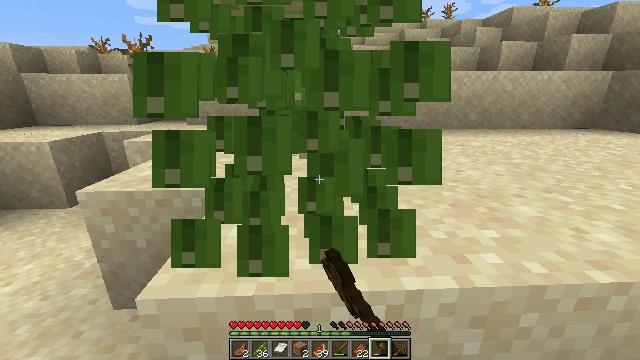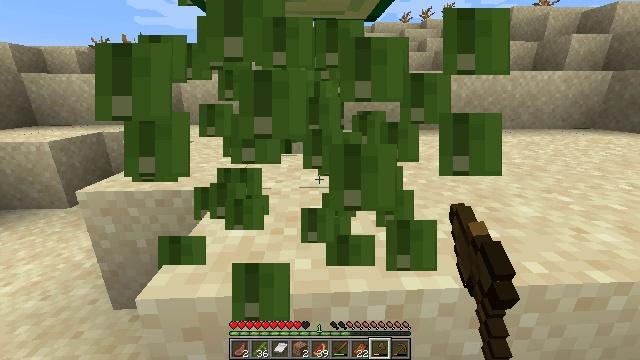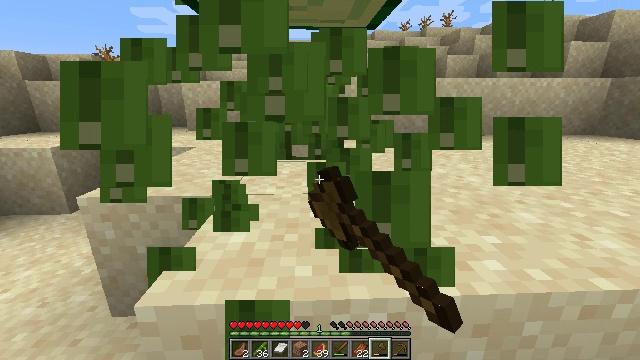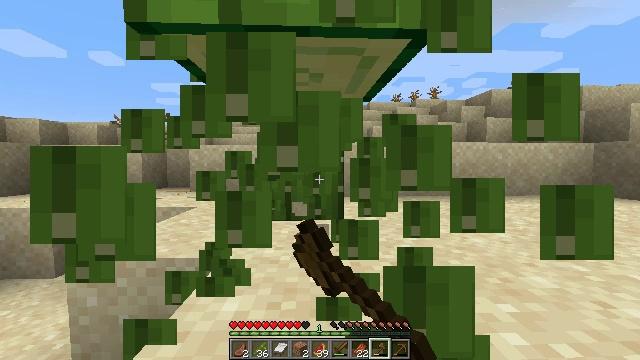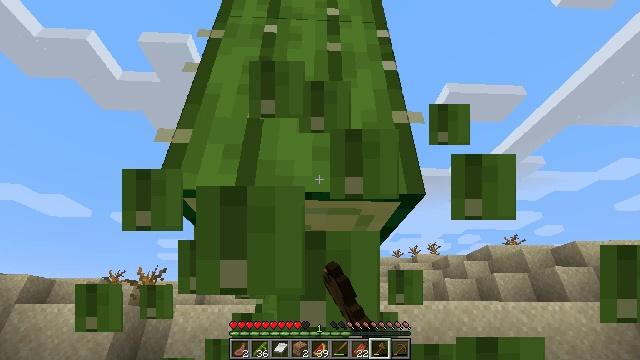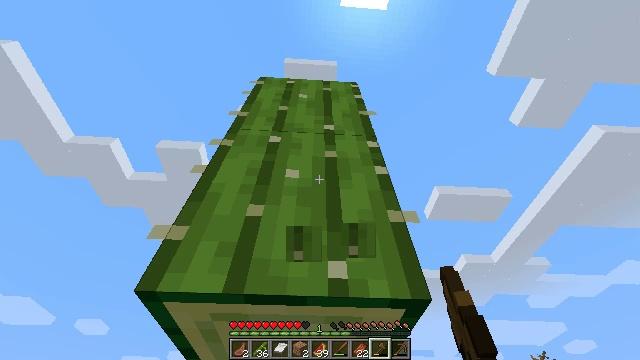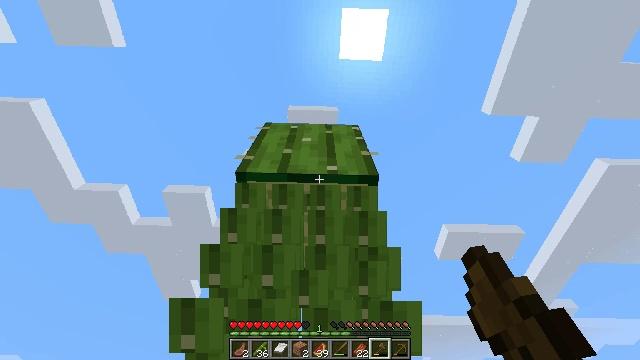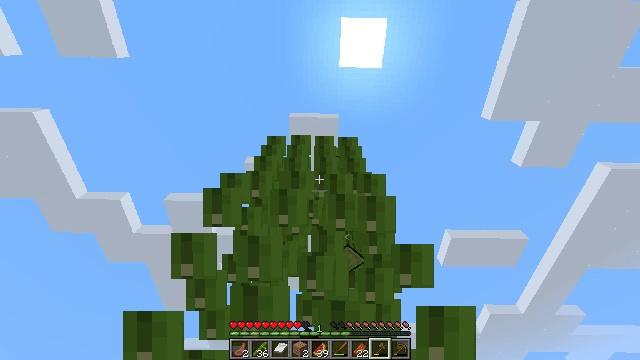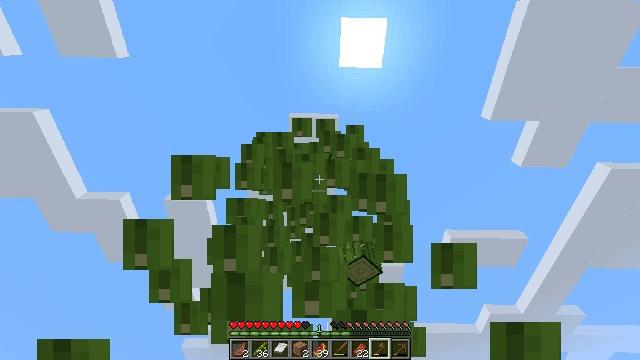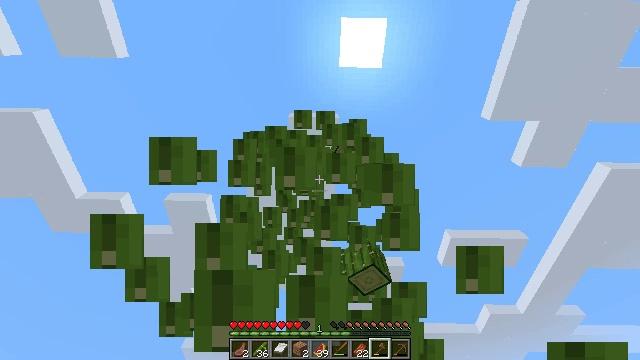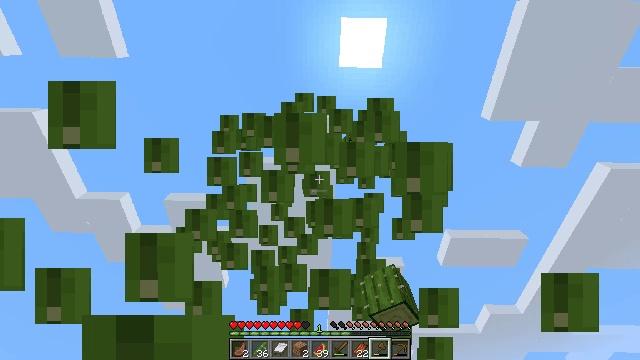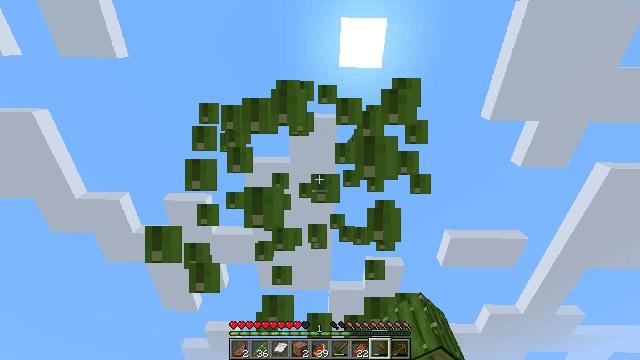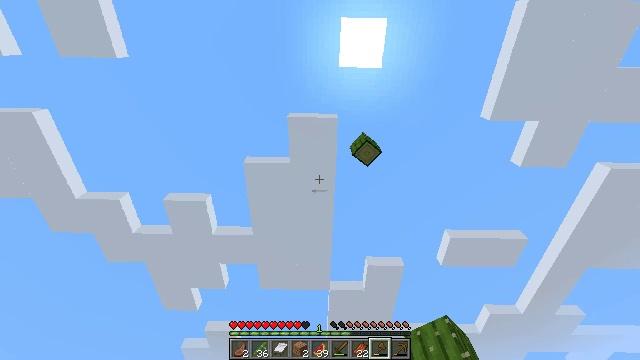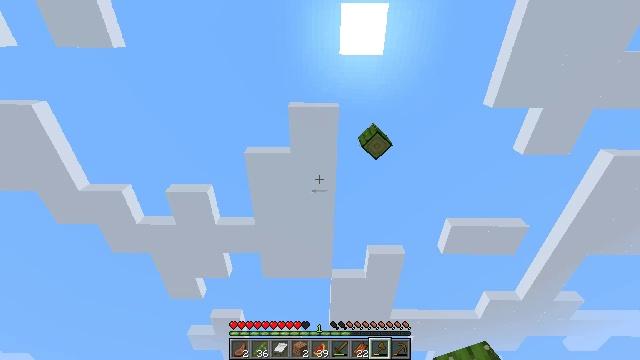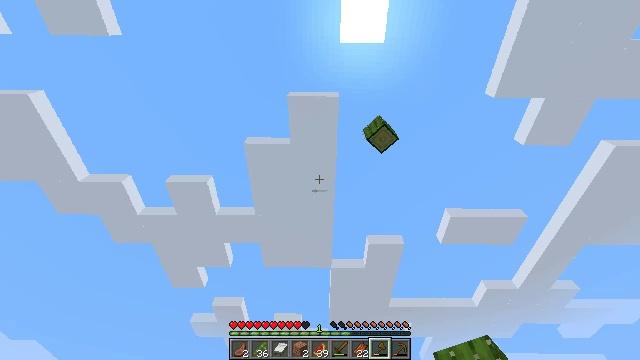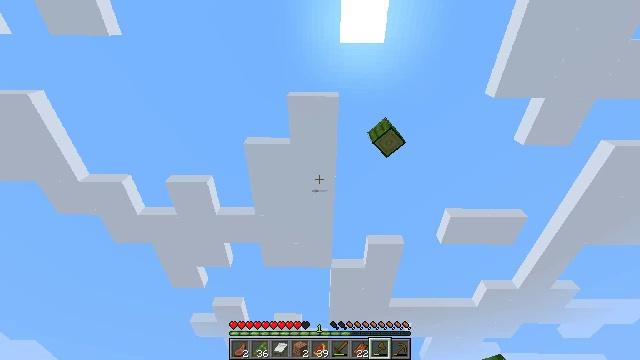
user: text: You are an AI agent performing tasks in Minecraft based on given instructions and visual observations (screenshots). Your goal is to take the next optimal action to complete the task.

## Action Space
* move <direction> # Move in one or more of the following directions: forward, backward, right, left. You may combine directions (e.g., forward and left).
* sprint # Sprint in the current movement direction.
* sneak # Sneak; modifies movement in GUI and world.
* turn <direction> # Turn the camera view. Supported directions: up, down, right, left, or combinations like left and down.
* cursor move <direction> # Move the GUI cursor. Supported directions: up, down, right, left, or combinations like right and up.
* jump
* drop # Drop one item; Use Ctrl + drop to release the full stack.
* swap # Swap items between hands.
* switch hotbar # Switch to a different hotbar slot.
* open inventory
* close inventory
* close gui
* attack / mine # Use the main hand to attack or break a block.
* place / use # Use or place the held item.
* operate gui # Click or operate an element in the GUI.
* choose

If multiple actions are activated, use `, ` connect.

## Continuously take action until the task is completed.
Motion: motion action
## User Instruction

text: Break the cactus block.
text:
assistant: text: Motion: attack / mine
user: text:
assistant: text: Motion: turn up, attack / mine
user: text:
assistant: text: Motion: turn up, attack / mine
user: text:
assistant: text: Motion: turn up, attack / mine
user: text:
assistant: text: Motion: turn up, attack / mine
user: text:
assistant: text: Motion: turn left and up, attack / mine
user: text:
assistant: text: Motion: turn up, attack / mine
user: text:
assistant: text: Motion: attack / mine
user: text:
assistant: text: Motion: attack / mine
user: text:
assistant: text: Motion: attack / mine
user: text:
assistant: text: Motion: attack / mine
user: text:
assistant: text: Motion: attack / mine
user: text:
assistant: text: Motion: turn down, attack / mine
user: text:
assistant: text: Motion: turn down, attack / mine
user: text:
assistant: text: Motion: attack / mine
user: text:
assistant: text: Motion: attack / mine
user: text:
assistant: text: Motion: turn down, attack / mine
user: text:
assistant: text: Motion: turn down, attack / mine
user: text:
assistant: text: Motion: turn right and down
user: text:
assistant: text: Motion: move forward, turn right and down
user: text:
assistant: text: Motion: move forward, turn right and down
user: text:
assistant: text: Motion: move forward, turn right and down, jump
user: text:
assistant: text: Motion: move forward, turn right and down, jump
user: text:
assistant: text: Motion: move forward, turn down, jump
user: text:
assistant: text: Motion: move forward, turn right and down, jump
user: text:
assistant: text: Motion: move forward, turn right and down
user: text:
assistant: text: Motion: move forward, turn right and down
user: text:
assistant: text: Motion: move forward
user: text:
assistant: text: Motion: move forward
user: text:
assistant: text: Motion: move forward, turn left